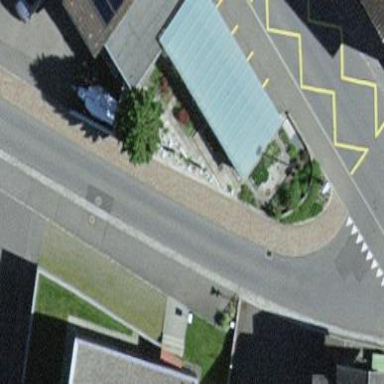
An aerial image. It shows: View of roof of building.